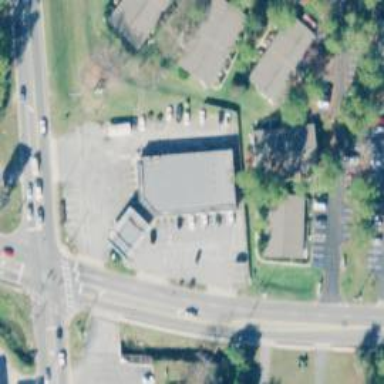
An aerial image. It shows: Convenience shop.